Brain MRI, t1w sequence, axial 2D slice.
Patient: age 41, sex M, weight 95 kg, height 1.95 m
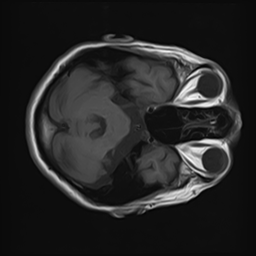